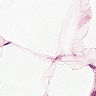
Metastatic tissue present: no